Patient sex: M
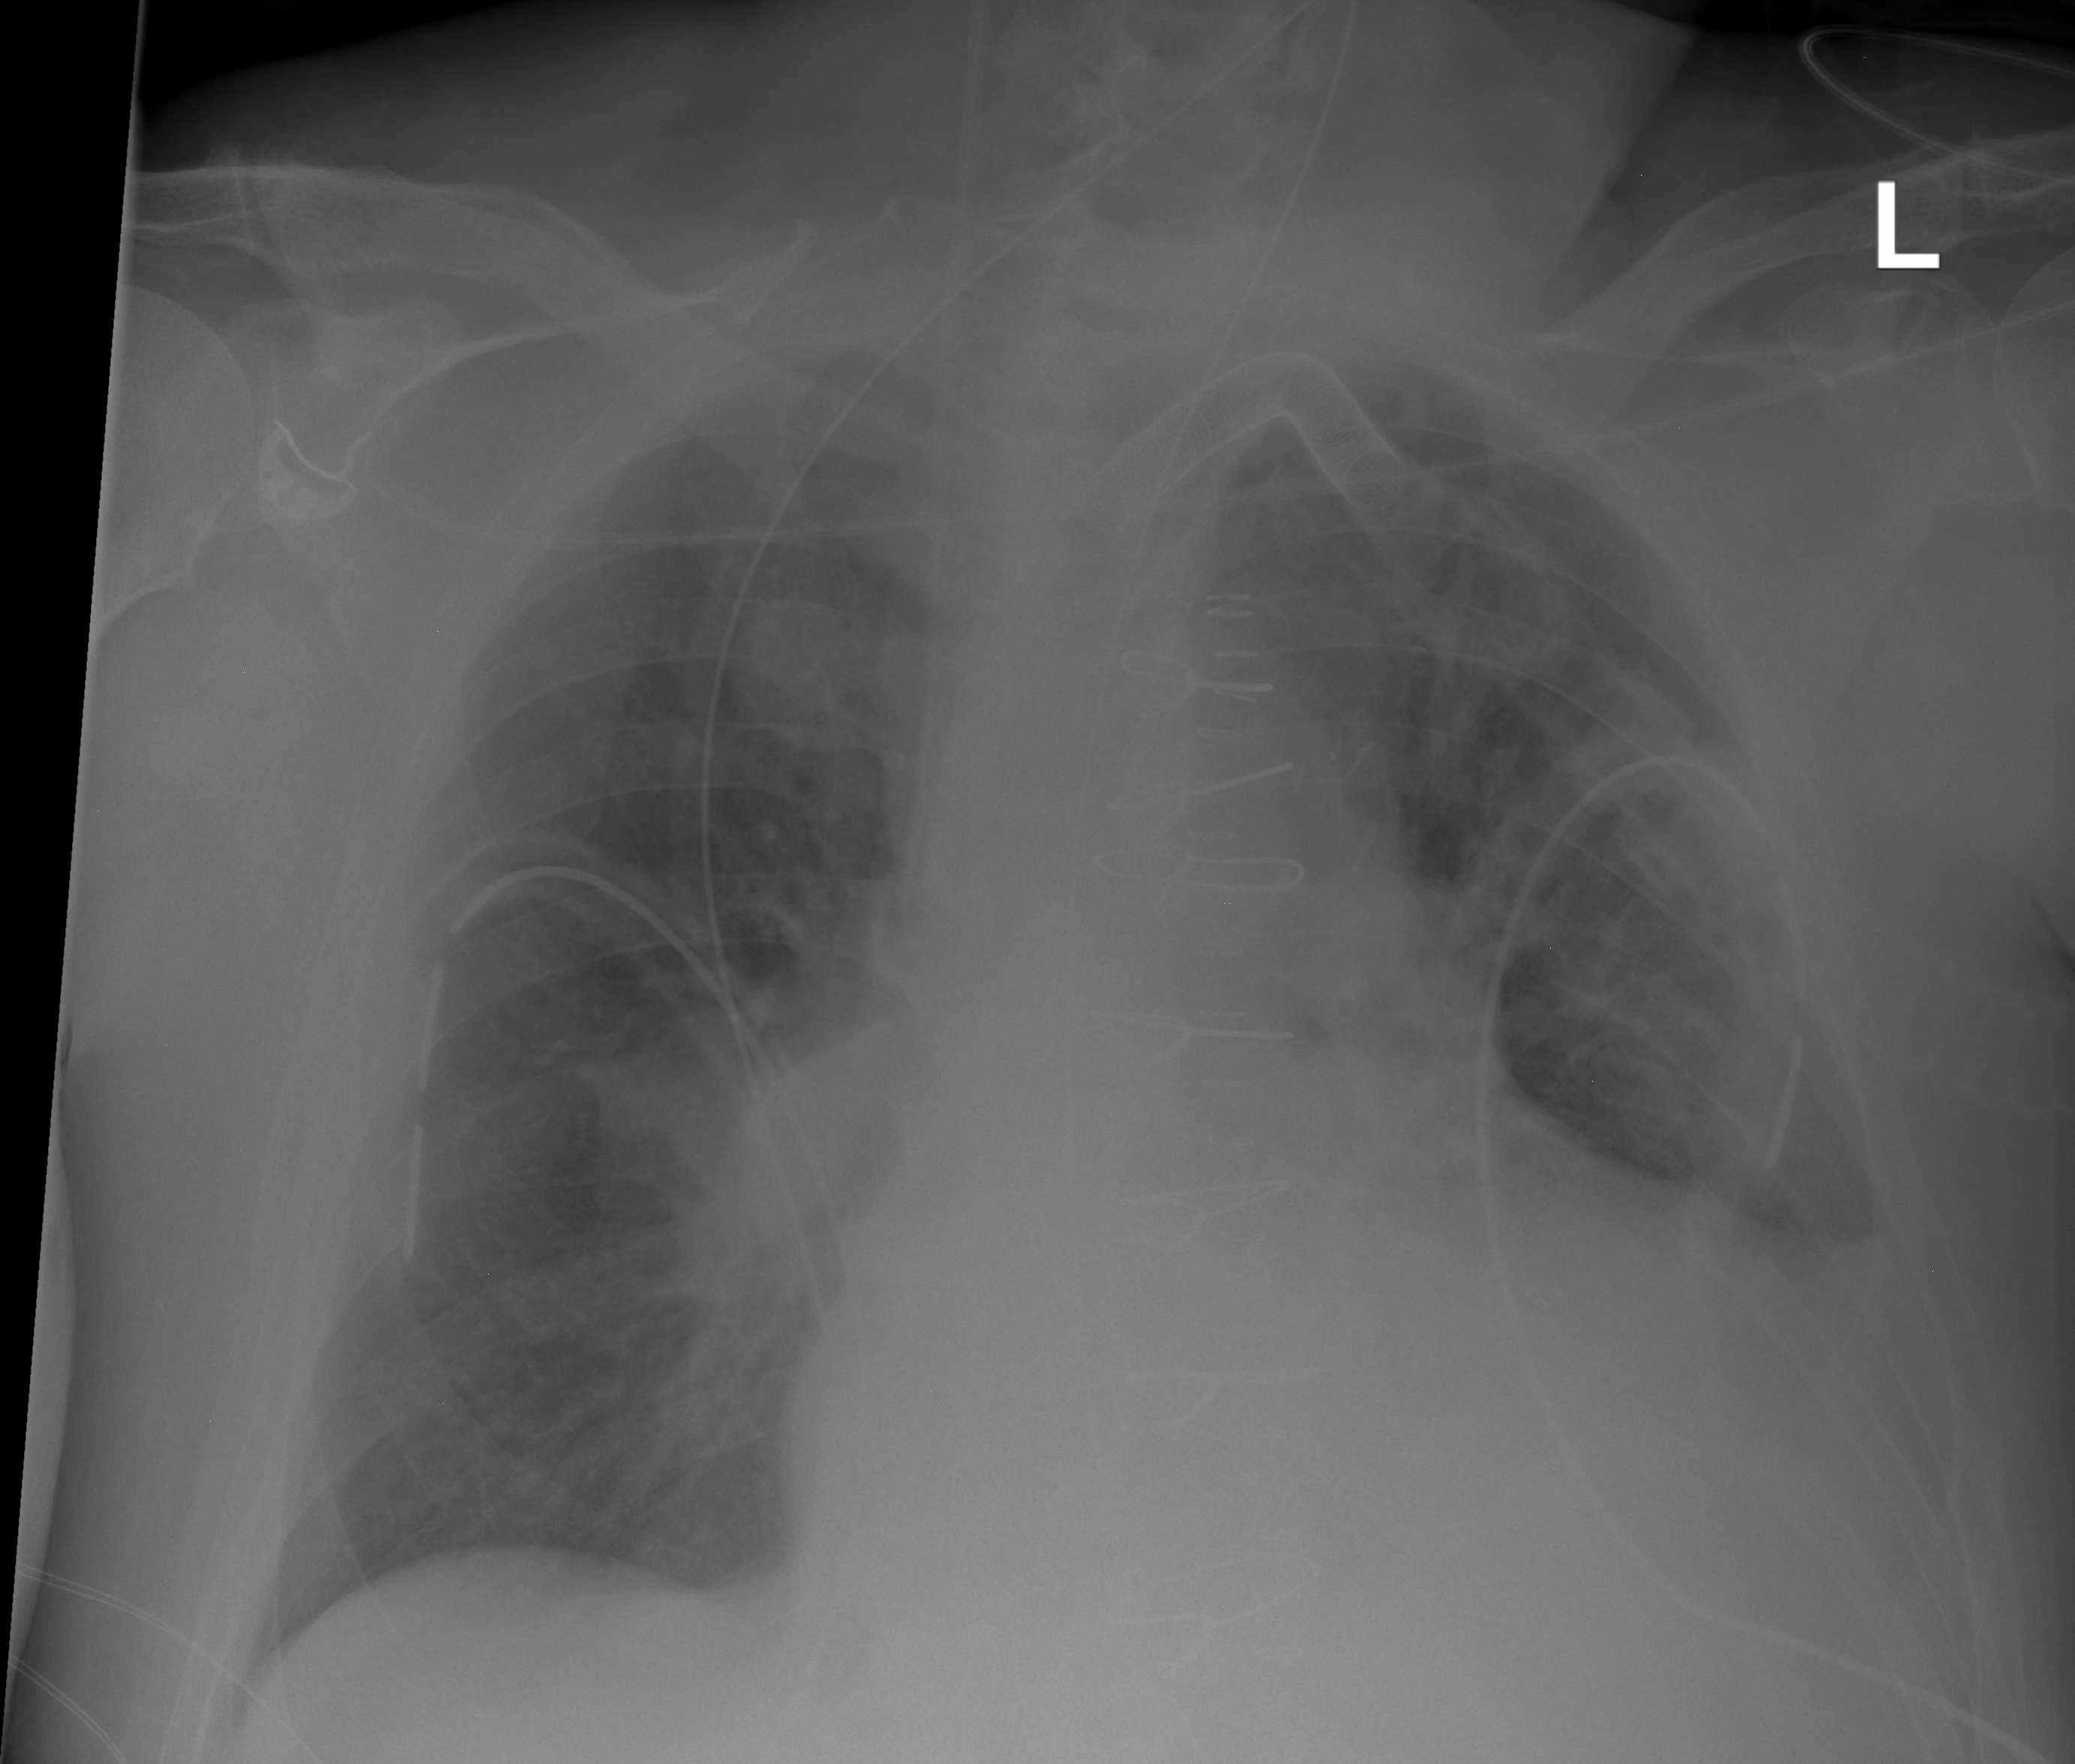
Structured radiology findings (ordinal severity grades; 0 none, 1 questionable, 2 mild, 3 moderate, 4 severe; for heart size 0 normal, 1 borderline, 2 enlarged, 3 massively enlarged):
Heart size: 2
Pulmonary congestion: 2
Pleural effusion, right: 0
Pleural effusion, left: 2
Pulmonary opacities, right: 0
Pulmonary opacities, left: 0
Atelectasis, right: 0
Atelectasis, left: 2